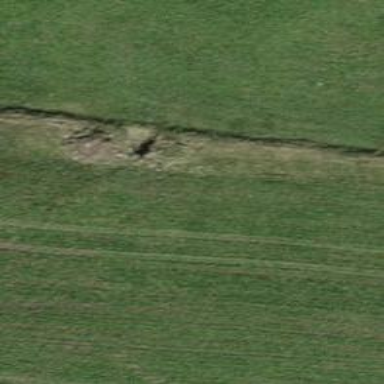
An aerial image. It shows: Ditch barrier.